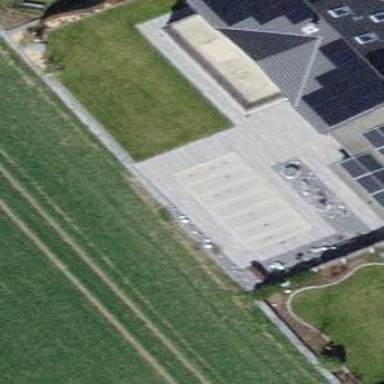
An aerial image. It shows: Swimming pool located in leisure land.